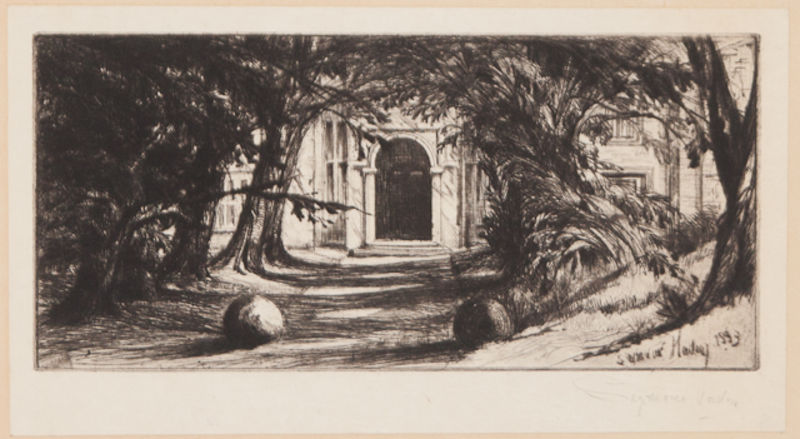
Titel: Mytton Hall
Künstler: Francis Seymour Haden
Standort: Amherst (Massachusetts, USA)
Institution: Mead Art Museum, Amherst College
Schlagwörter: arch, architecture, column, columns, white, window, black, dark, old, windows, plant, rock, rocks, tree, building, hill, house, landscape, trees, forest, grass, light, entrance, path, plants, drawing, paper, black and white, shadow, sketch, writing, door, outside, leaves, ink, entry, signature, school, pencil, bush, home, branches, shadows, portal, stones, scary, boulder, walkway, pathway, estate, entryway, blck, 1893, tunnel, mysterious, cheese, 1593, entry#, horror themed, old trees